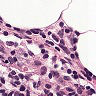
Metastatic tissue present: no